Field crop: maize
Growth stage: 2
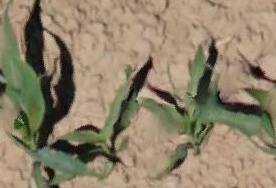
Species: maize